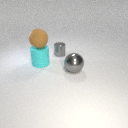
large cyan rubber cylinder behind large gray metal sphere